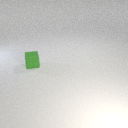
small green rubber cube